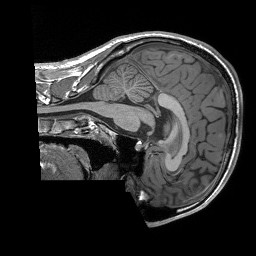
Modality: T1w
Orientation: sagittal
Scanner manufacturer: siemens
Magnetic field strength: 3 T
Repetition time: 2.3 s
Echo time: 0.00207 s